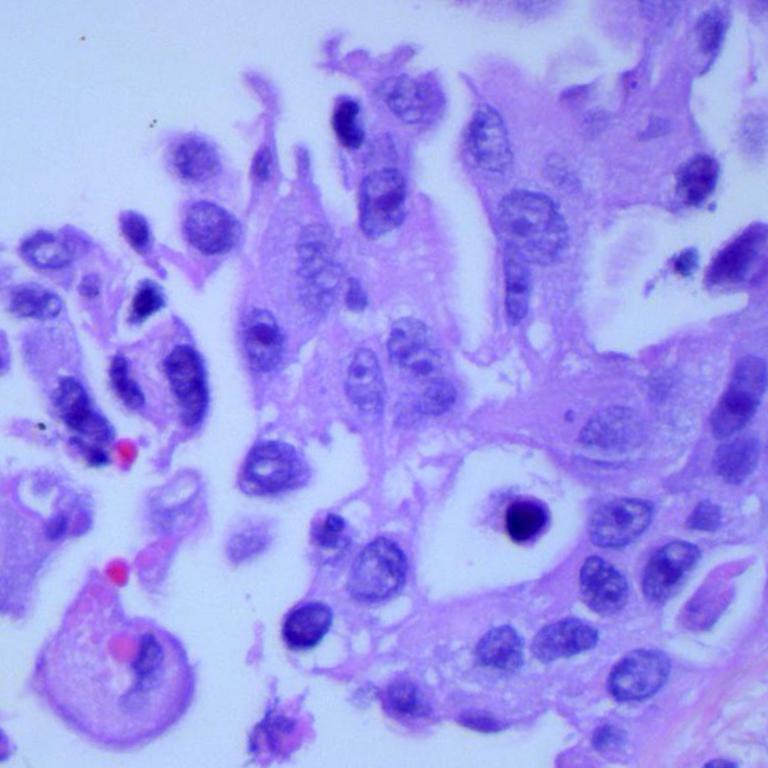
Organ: lung
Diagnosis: adenocarcinomas